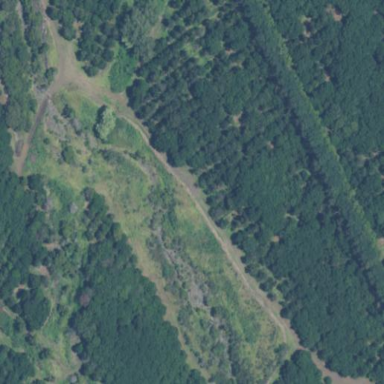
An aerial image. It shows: Orchard filled with macadamia trees.